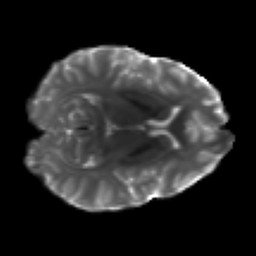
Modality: T2w
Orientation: axial
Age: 27
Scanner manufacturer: siemens
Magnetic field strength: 3 T
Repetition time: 4.52 s
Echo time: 0.084 s